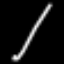
Label: line